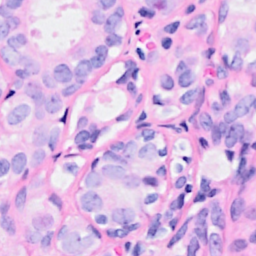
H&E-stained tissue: Breast